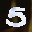
Label: 5